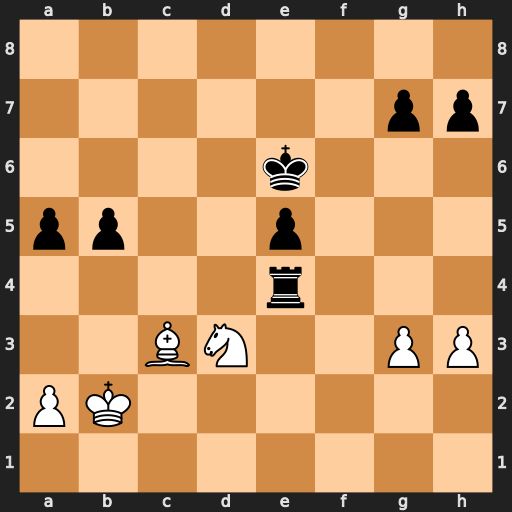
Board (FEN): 8/6pp/4k3/pp2p3/4r3/2BN2PP/PK6/8
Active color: w
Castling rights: -
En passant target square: -
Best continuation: Nc5+ Kd5 Nxe4